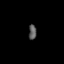
Tissue: lung
Cell type: Epithelial cells
Senescence score: 0.2415
Nuclear area (px): 115
Mean DAPI intensity: 87.8